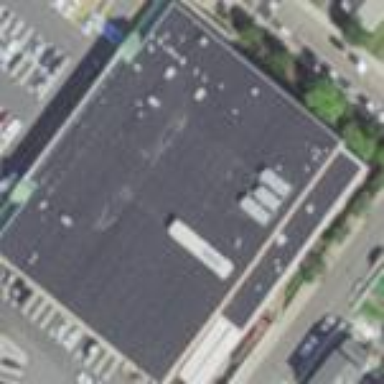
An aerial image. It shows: Supermarket building.